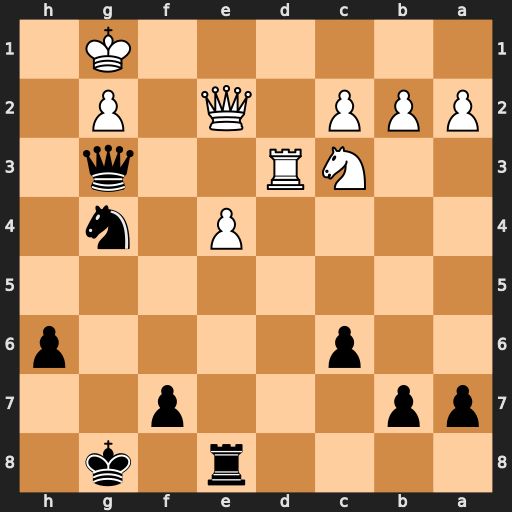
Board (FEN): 4r1k1/pp3p2/2p4p/8/4P1n1/2NR2q1/PPP1Q1P1/6K1
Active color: b
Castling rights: -
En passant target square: -
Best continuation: Qh2+ Kf1 Qh1#